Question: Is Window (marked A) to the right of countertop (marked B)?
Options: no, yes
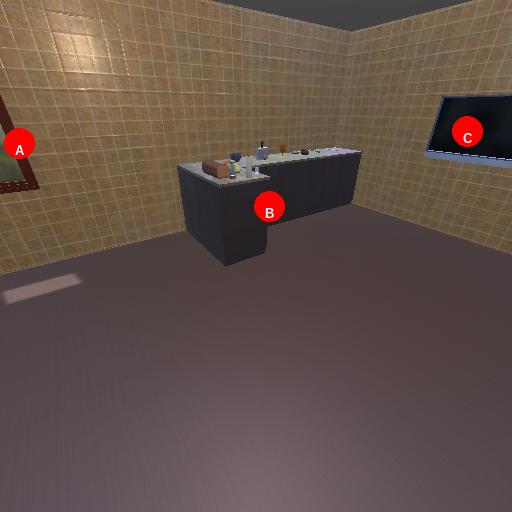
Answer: no